Question: I'm working with <URL> and I have a input field where I want to providde search terms.

As you can see I have a dropdown where I can select or type my own text.
My jquery code:
'''
function createQuestionTags(data){
$(".question").select2({
createSearchChoice: function (term, data) {
if ($(data).filter(function () {
return this.text.localeCompare(term) === 0;
}).length === 0) {
return {
id: term,
text: term
};
}
},
data: data,
placeholder: "Enter Question",
allowClear:true
});
}
'''
How can I set that it is just an input field where you can type and not with a dropdownlist?
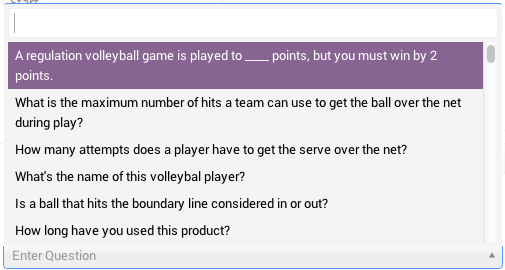
Answer: A dropdown will always be visible because that's how Select2 works. It's a really good library but this happens to be one of the constraints you will have to work through. The very simple reason behind is:
> Select2 is a jQuery based replacement for select boxes. It supports searching, remote data sets, and infinite scrolling of results. -- <URL>
You can try and forcefully hide it using CSS but I haven't tried that.
I recently came across <URL> which is equally good as Select2 and fulfils your requirements.